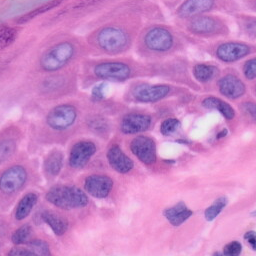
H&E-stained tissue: Skin